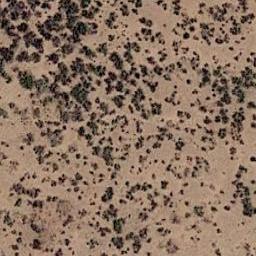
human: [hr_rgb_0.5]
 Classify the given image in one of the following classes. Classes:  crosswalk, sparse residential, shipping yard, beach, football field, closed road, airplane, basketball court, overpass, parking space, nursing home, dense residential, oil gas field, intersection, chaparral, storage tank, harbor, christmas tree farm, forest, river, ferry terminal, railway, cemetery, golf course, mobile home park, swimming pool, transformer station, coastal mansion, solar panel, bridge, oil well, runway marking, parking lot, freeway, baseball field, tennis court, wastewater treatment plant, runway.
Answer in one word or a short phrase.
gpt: chaparral